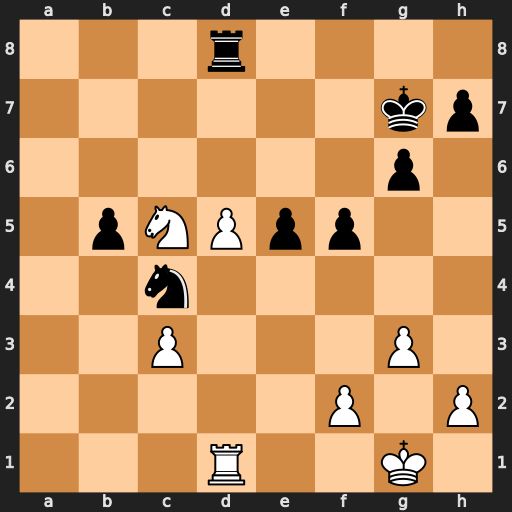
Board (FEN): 3r4/6kp/6p1/1pNPpp2/2n5/2P3P1/5P1P/3R2K1
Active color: w
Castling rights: -
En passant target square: -
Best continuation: Ne6+ Kf6 Nxd8